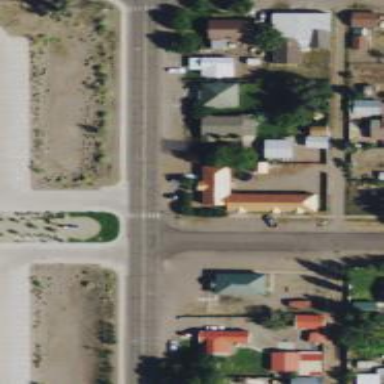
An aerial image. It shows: Road with stop sign.